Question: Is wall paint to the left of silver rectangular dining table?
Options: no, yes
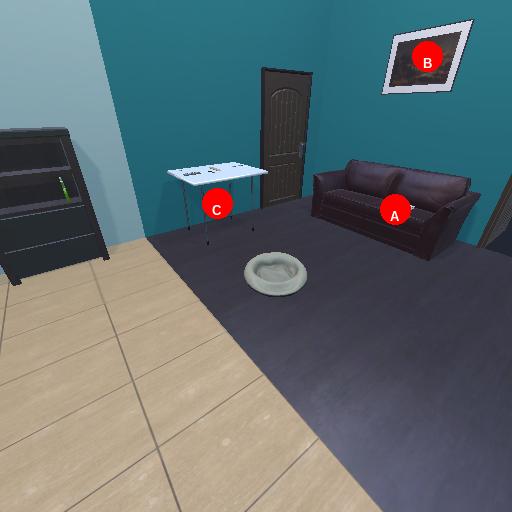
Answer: no